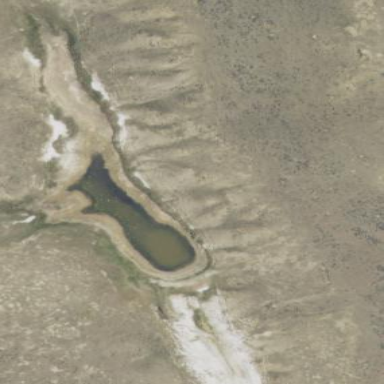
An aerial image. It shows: Reservoir.